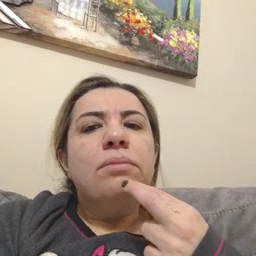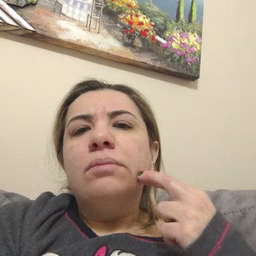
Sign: chin